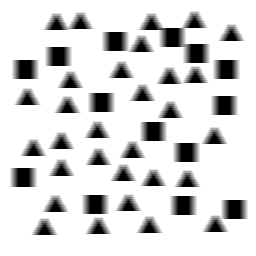
Squares: 14
Triangles: 30
Stars: 0
Total shapes: 44